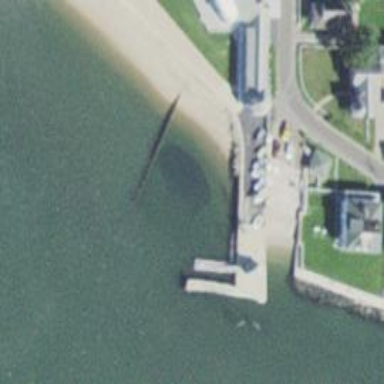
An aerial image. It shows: Breakwater structure.